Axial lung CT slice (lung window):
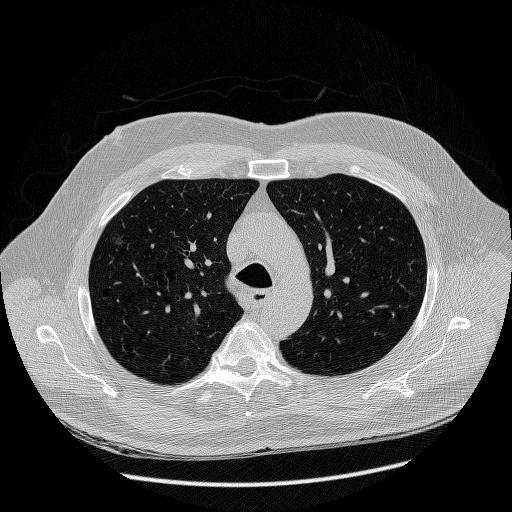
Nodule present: yes
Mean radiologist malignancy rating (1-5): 3